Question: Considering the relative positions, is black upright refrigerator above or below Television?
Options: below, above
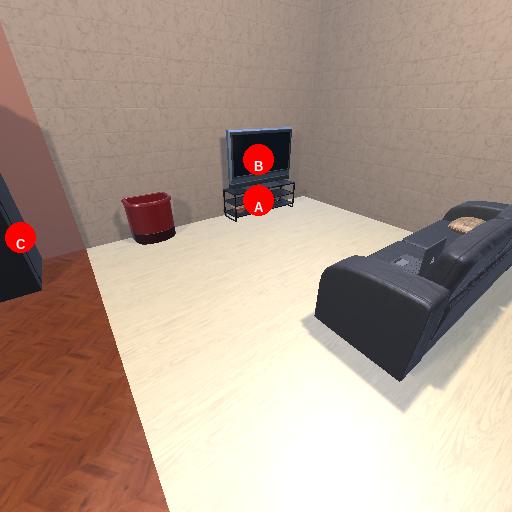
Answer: below